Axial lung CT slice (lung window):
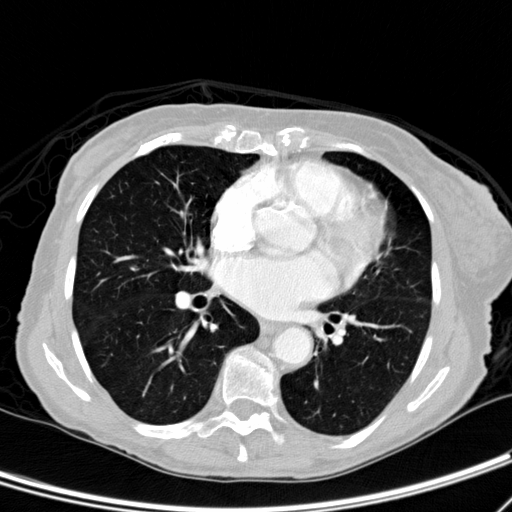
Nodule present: no